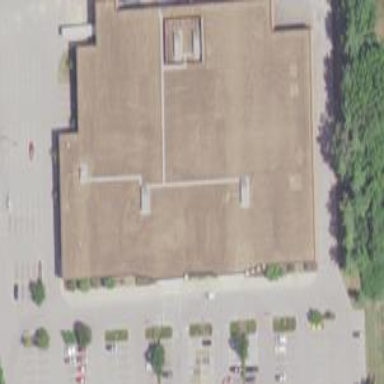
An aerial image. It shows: Department store building.